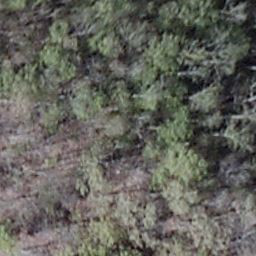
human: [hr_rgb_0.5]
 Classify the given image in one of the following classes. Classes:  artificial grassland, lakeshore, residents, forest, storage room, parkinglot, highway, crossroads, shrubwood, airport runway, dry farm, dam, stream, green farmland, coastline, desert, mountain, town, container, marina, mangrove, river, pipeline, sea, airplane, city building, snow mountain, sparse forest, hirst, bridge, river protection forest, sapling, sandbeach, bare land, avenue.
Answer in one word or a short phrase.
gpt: shrubwood